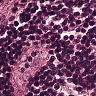
Metastatic tissue present: no